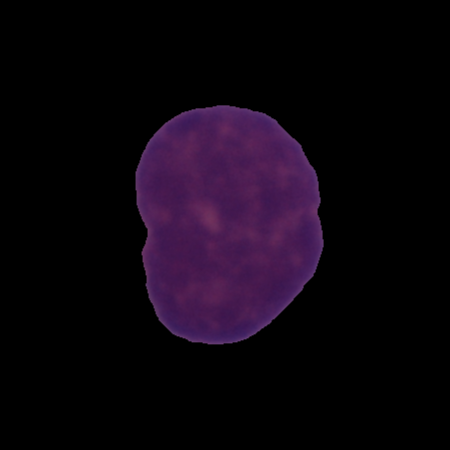
Label: cancer